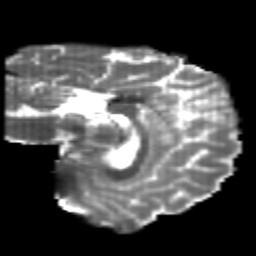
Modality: T2w
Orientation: sagittal
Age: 21
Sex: female
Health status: healthy
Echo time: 0.074 s